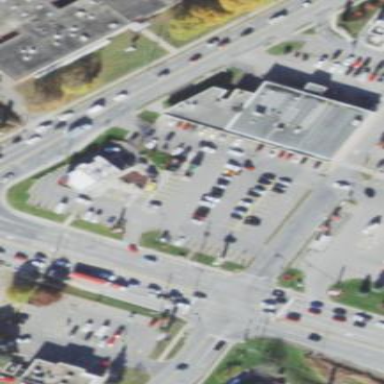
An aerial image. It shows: Retail area.